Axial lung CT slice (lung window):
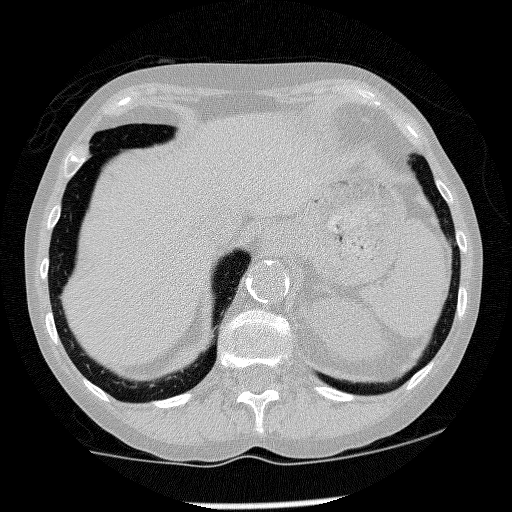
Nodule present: no